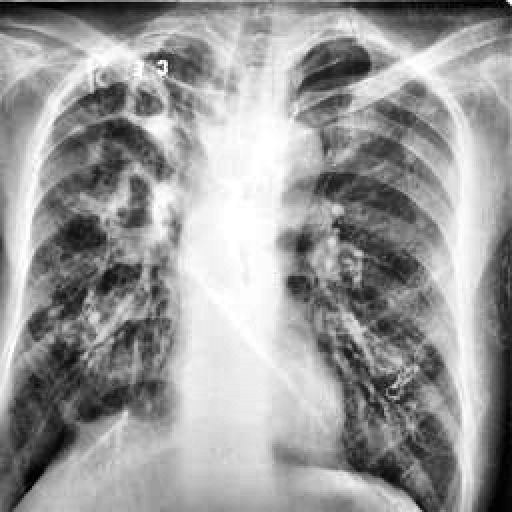
Finding: TUBERCULOSIS